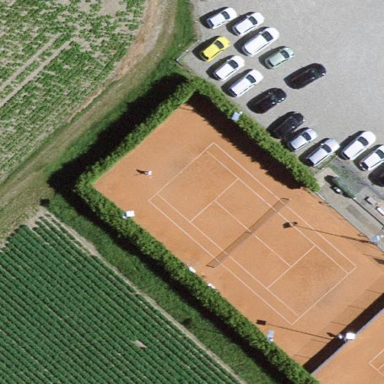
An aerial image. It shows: Tennis court on pitch designated for leisure land.